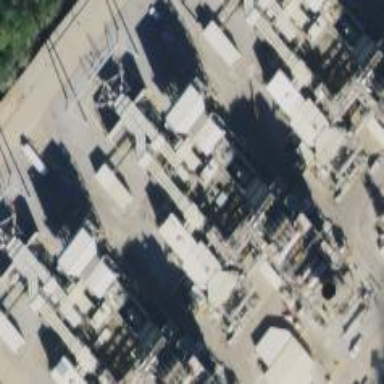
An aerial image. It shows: Gas-powered generator. It is gas turbine type generator.